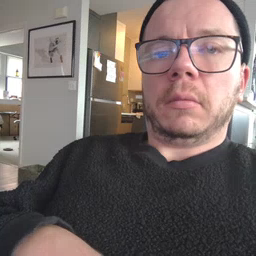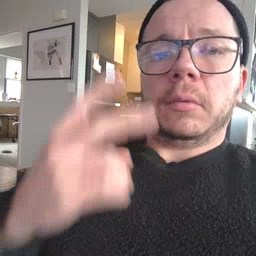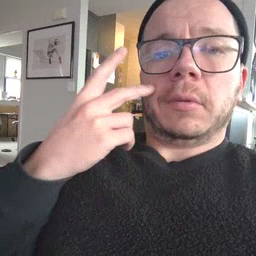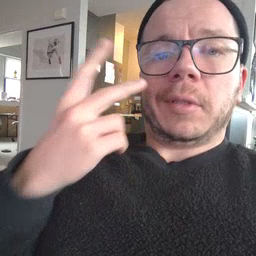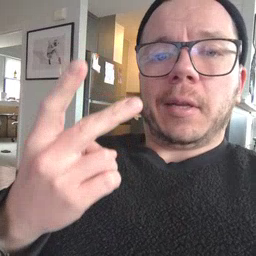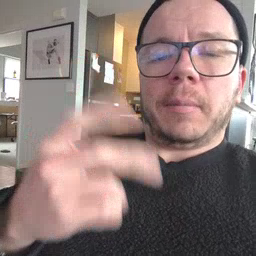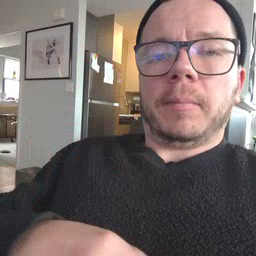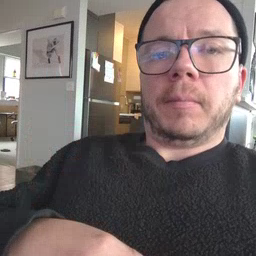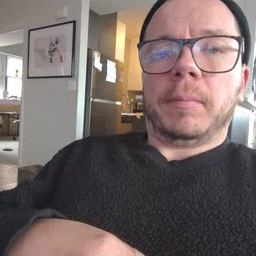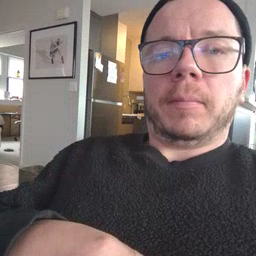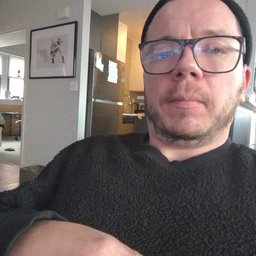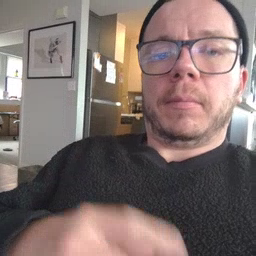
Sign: see